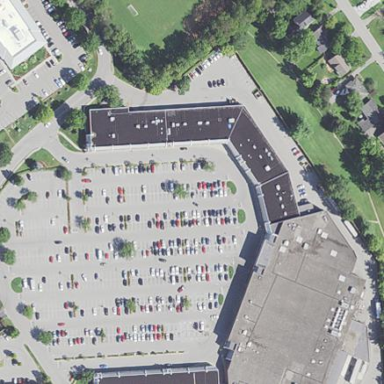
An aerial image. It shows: Retail area.